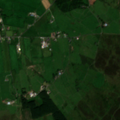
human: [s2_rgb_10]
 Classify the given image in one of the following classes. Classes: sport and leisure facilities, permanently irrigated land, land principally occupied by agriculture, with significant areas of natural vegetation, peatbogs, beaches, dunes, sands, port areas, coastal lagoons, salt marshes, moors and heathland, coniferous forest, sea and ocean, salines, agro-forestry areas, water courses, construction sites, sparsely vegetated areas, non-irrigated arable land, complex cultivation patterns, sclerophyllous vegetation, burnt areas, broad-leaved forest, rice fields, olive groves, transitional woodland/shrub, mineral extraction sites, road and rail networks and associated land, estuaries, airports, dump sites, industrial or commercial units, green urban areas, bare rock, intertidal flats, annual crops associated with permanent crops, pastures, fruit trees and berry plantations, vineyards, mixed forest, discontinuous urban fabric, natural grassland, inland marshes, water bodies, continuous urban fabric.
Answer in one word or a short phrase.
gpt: pastures, coniferous forest, natural grassland, moors and heathland